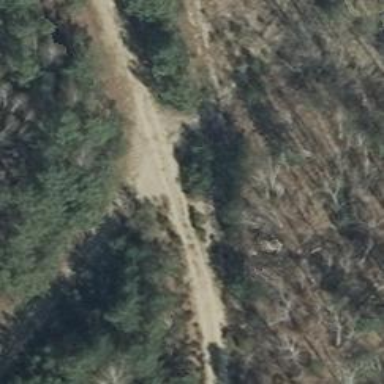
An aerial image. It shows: Dirt track with grade 4 tracktype.